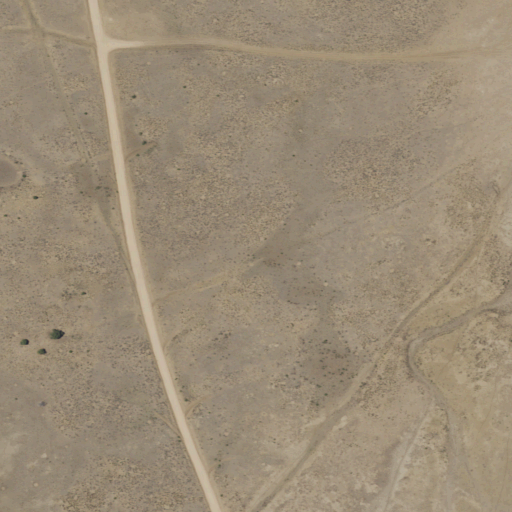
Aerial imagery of valley in New Mexico named Cebolla Canyon containing shrub, open development, and grassland